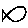
Label: fish